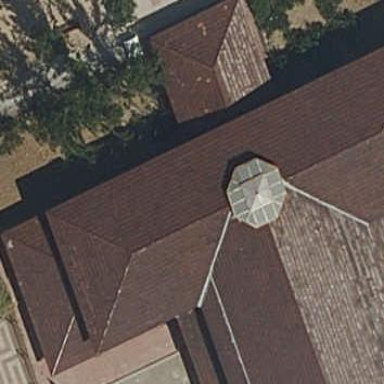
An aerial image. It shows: Community center building.